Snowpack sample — Buffalo Mountain, Silverthorne, Colorado, USA (1/25/25, 10:11 AM MST)
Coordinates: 39.6222, -106.1139
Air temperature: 22 °F
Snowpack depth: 110 cm
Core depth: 30 cm
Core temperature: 42.8 °F
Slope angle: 12°, slope face: 102°
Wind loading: high
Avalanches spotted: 0
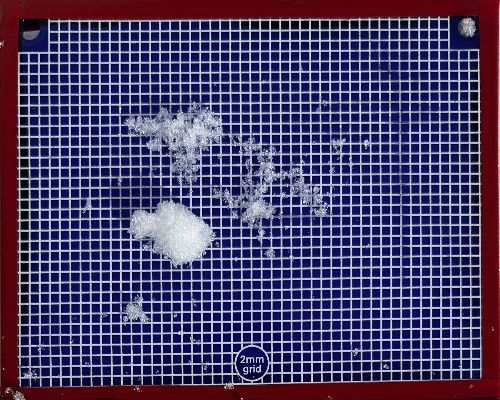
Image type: profile
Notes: No avalanches nearby, collected on the outskirts of a fire break 15 meters from the treeline, on way to Buffalo and Red Mountain